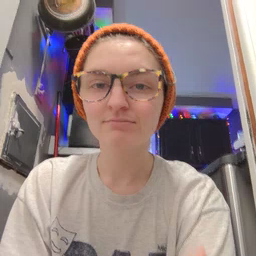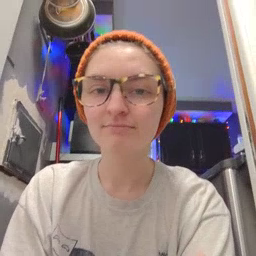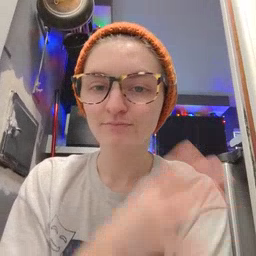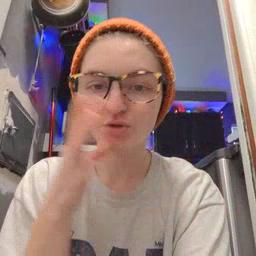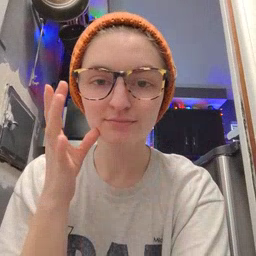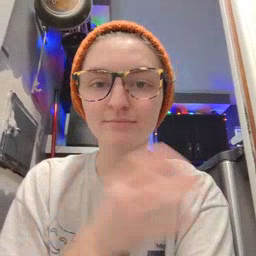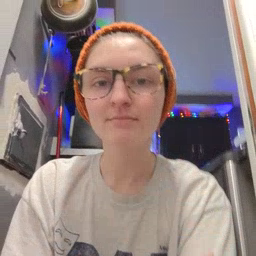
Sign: farm